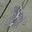
Label: 5